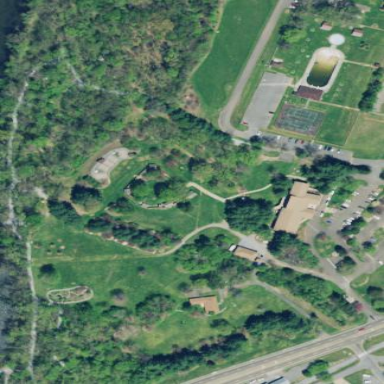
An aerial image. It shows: Park designated as protected site.